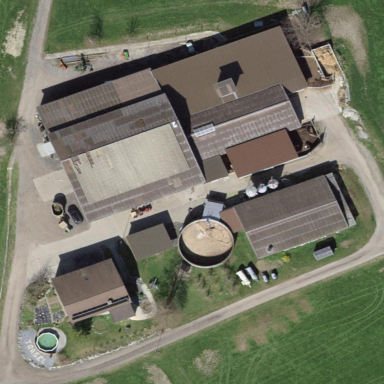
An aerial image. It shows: Farmyard area.